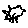
Label: bird